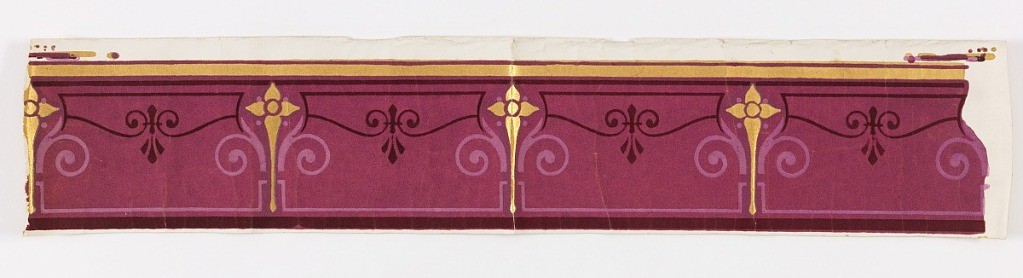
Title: Border
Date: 1860
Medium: Block-printed, flocked, gilded
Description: Horizontal rectangle. Narrow gold band along upper edge. Main portion is pinkish purple flock ornamented with Greek lines and foliate forms and a plant-like vertical figure in gold.